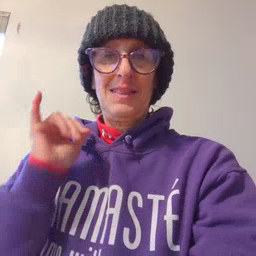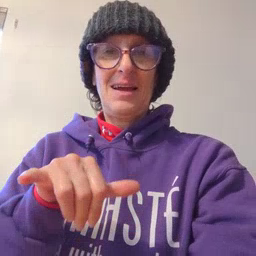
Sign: that